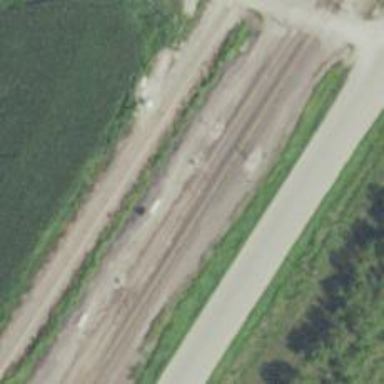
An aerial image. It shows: Railway track.